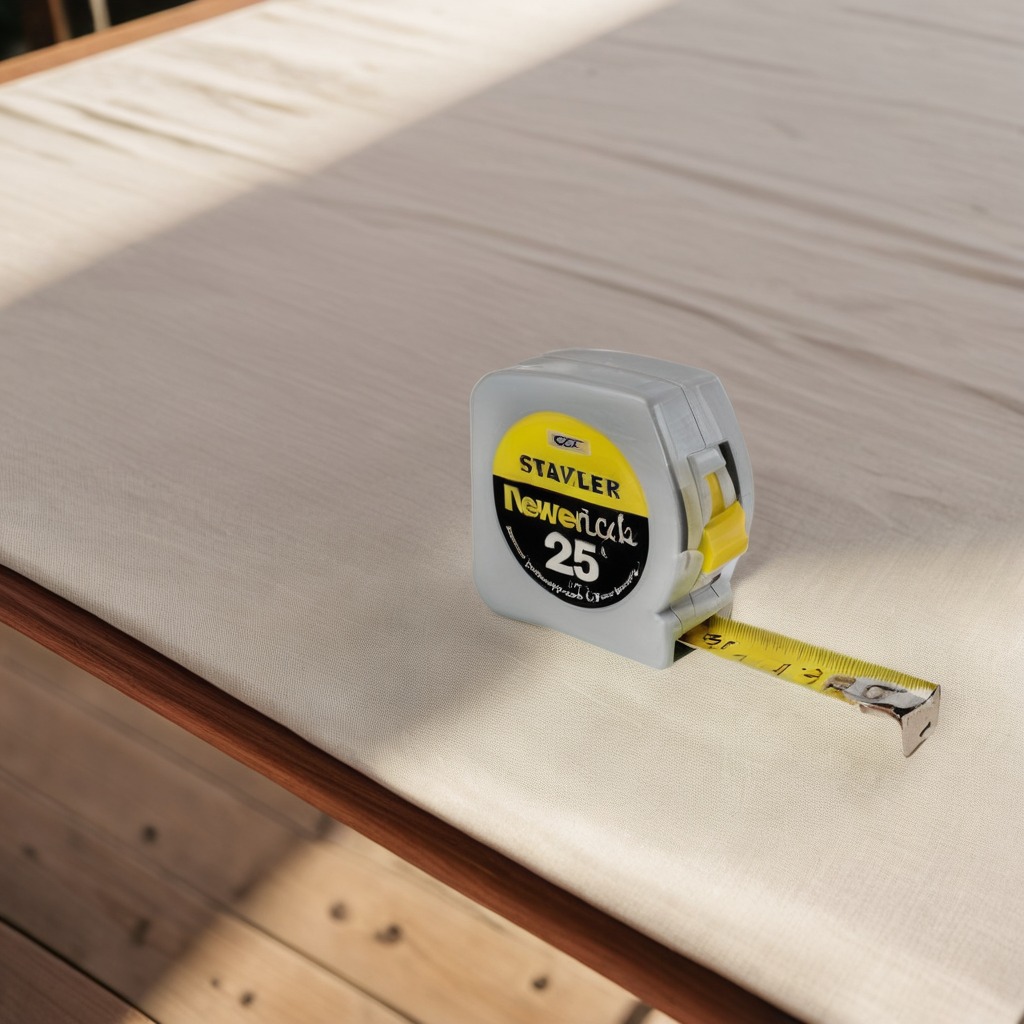
A measuring tape lying on a wooden table in an outdoor workshop during daytime bright natural light soft shadows worn but beneath the cloth